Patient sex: M
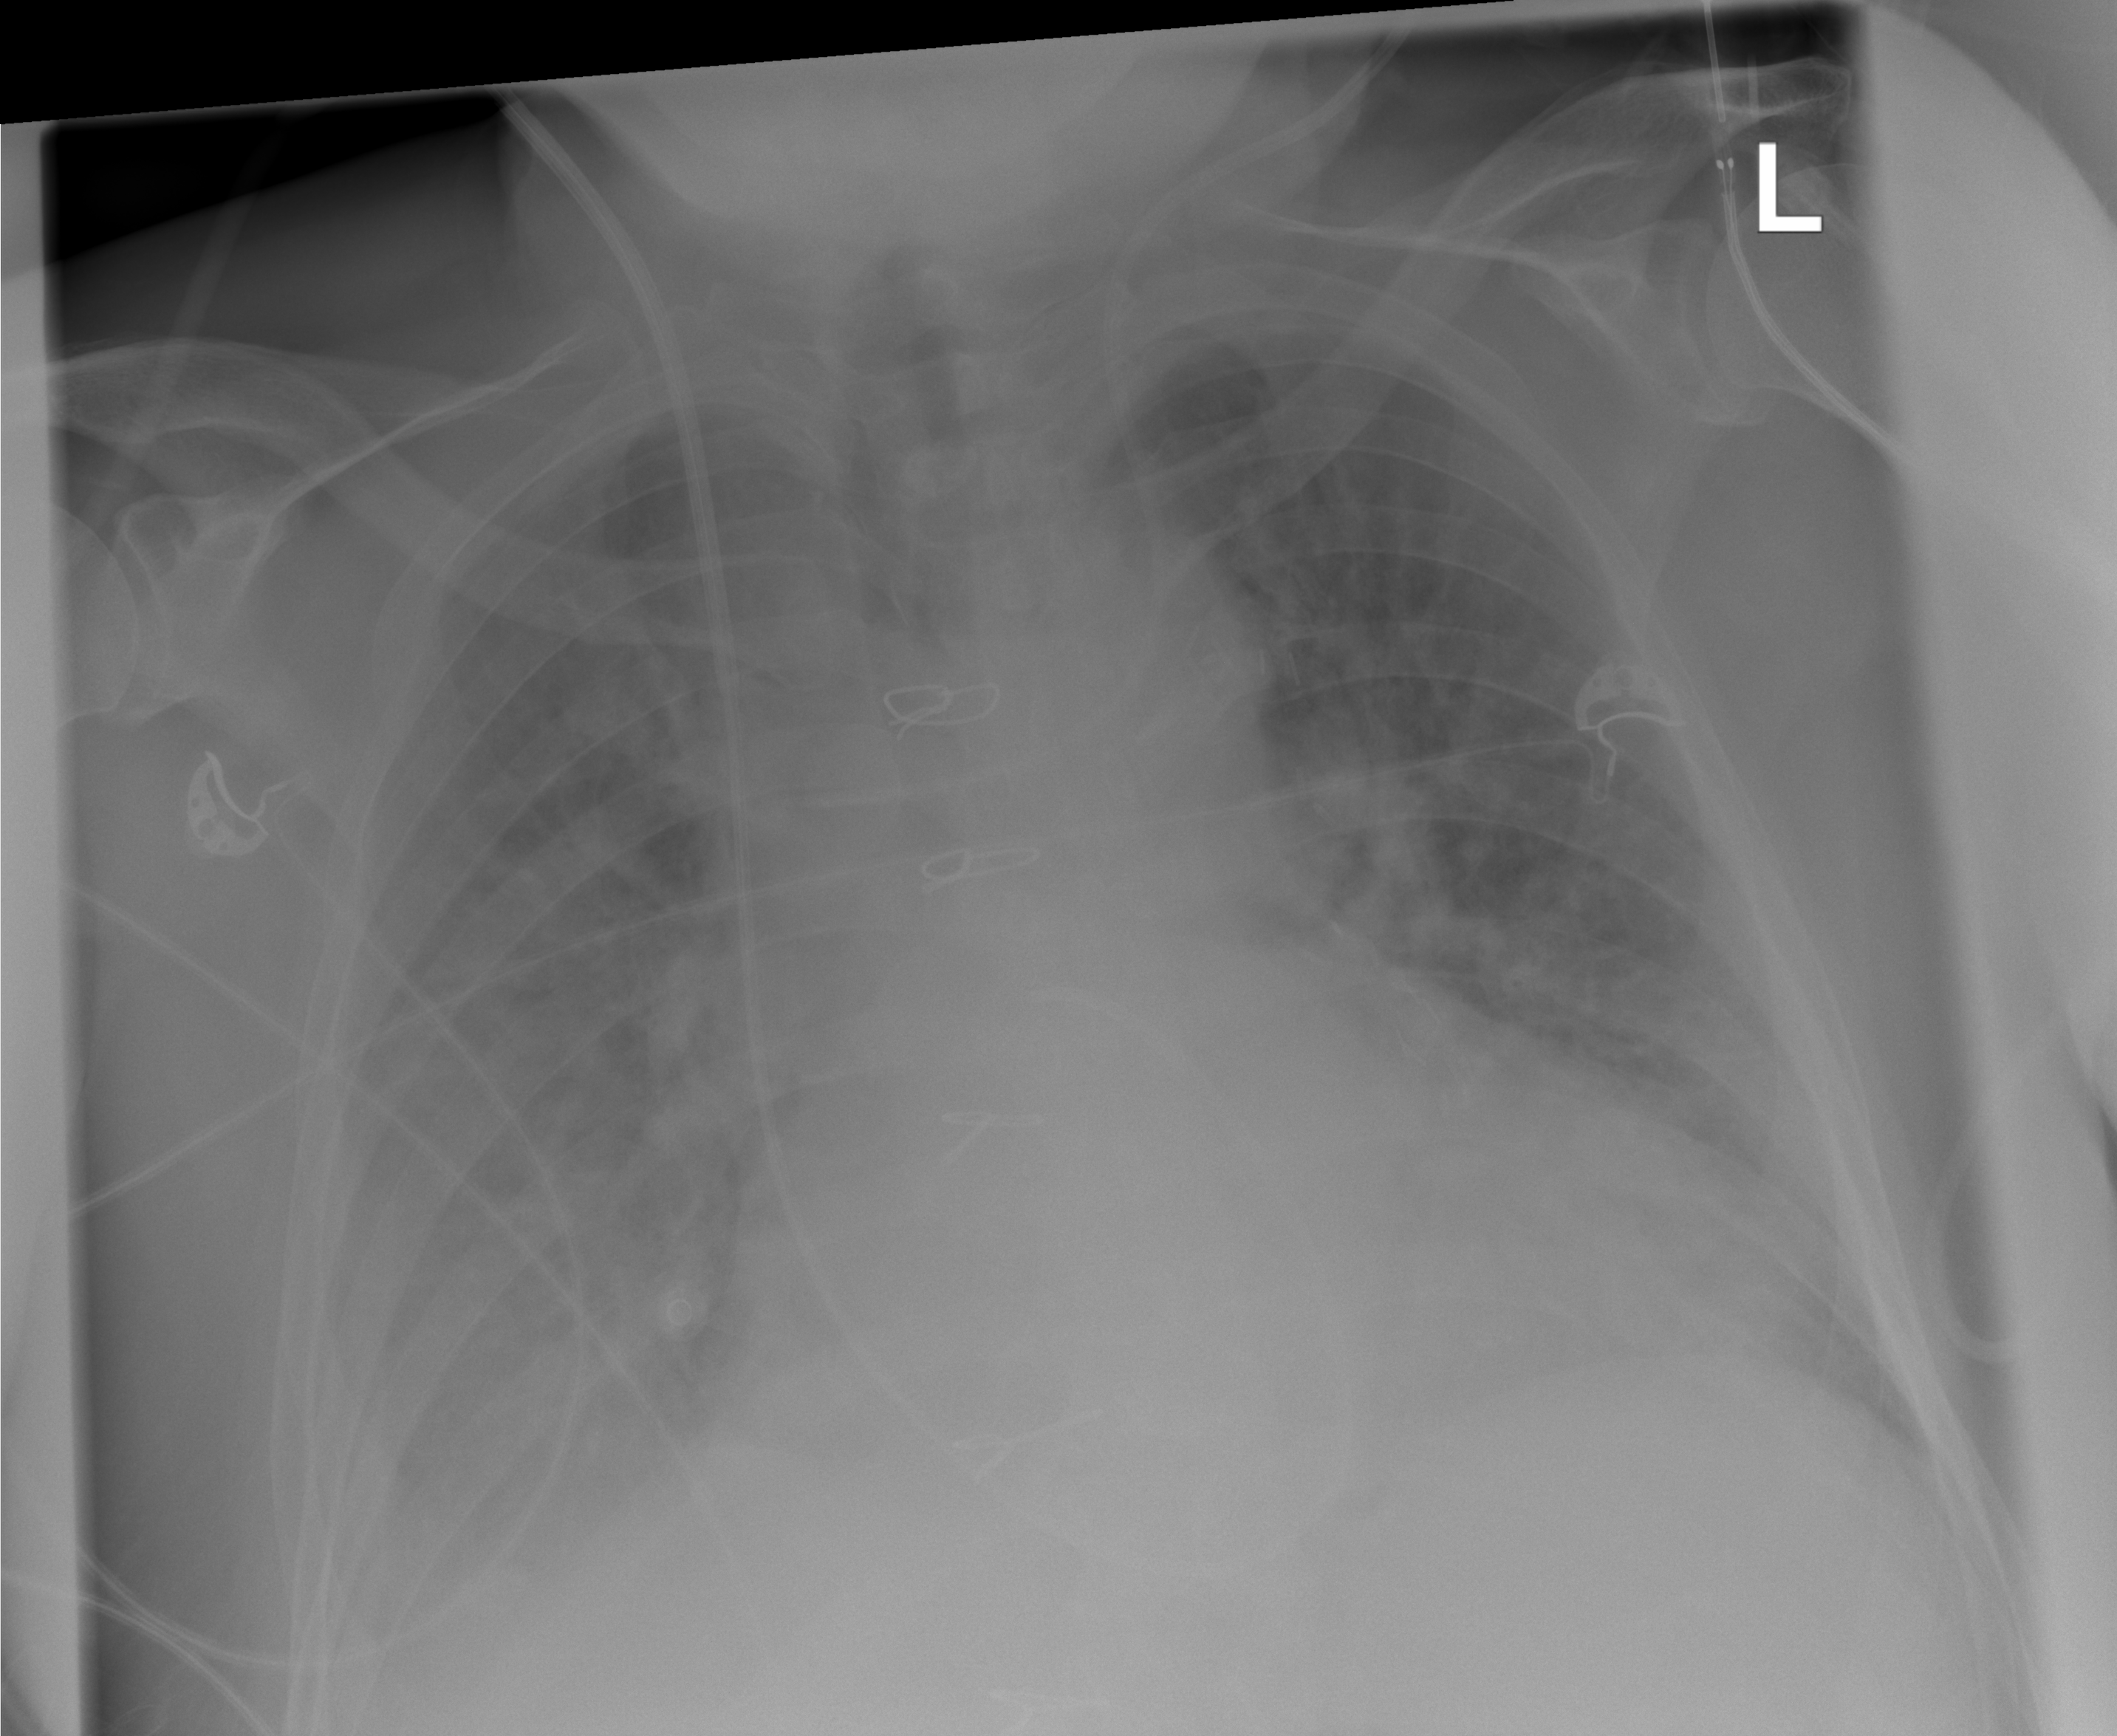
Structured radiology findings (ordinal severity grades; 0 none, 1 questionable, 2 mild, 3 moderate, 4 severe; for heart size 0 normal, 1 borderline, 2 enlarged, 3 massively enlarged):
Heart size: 3
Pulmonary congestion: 3
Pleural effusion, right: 3
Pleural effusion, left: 2
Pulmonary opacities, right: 2
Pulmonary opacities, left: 2
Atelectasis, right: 2
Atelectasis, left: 0